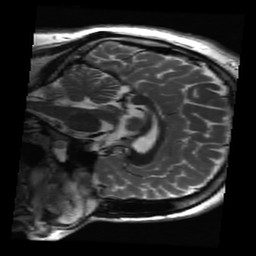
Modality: T2w
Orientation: sagittal
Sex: male
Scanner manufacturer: ge
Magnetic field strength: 3 T
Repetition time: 5 s
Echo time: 0.1015 s